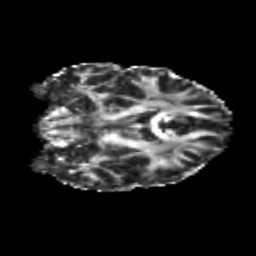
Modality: FA
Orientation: coronal
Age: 19
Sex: female
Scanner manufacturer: siemens
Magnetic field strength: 3 T
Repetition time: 3.5 s
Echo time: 0.104 s